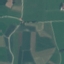
Land use / land cover: Pasture